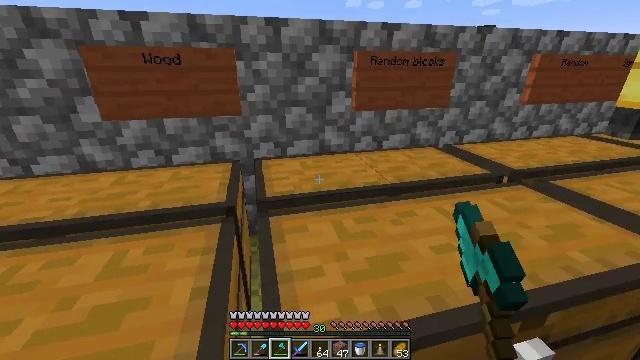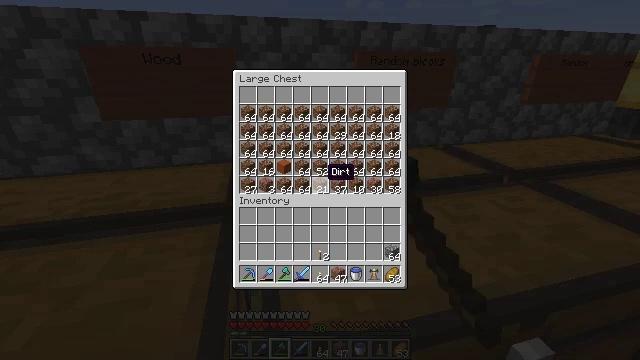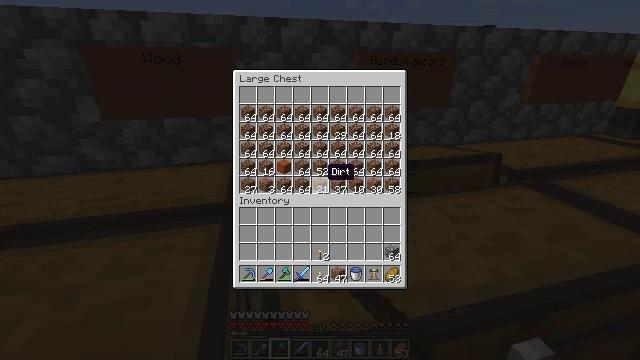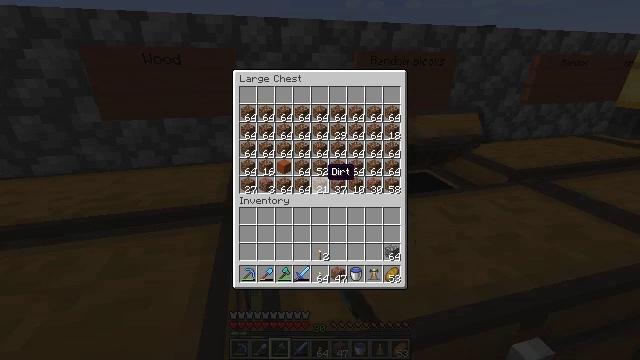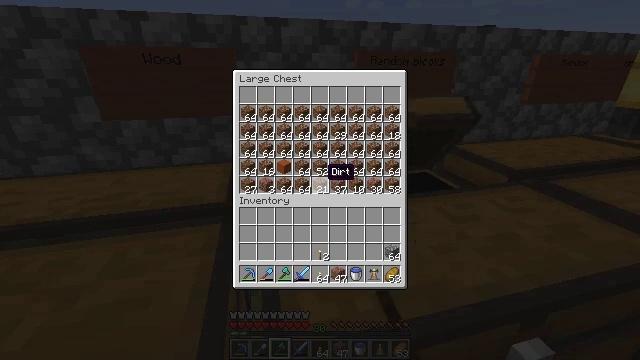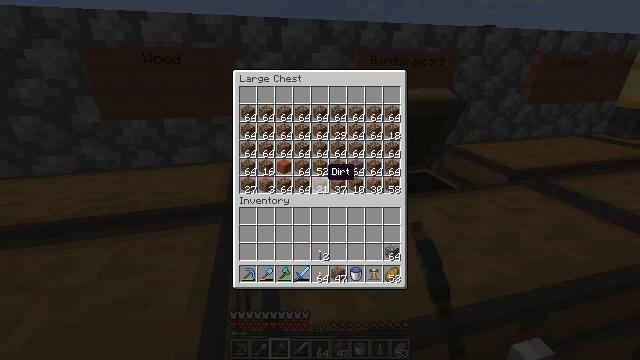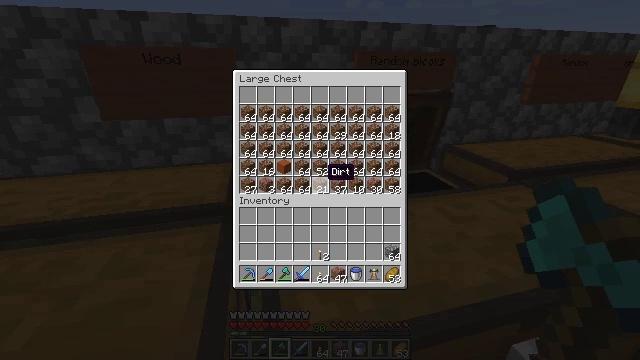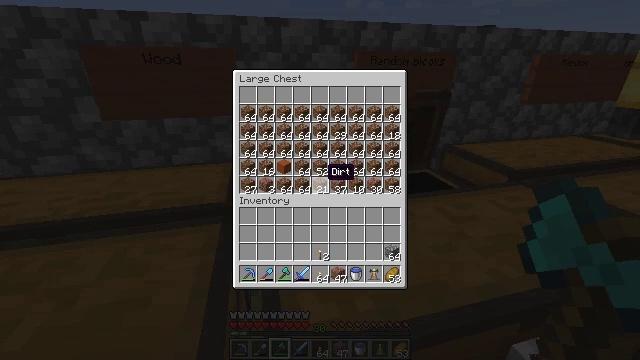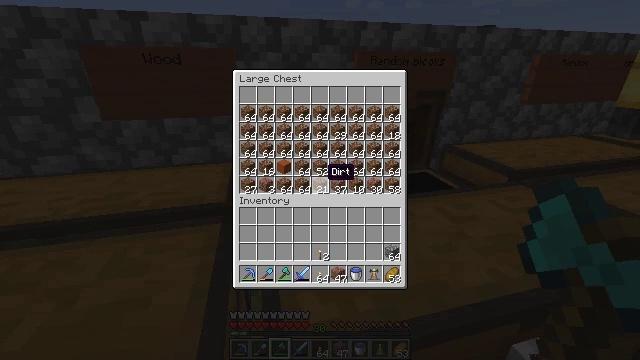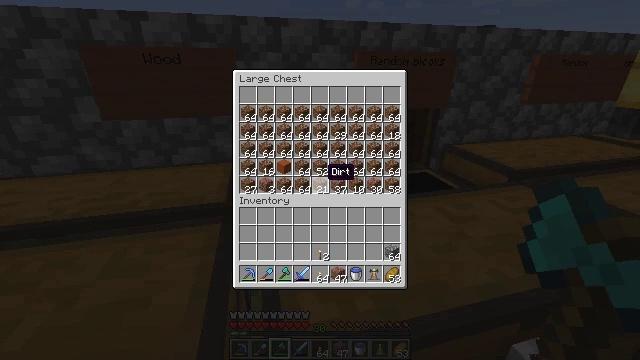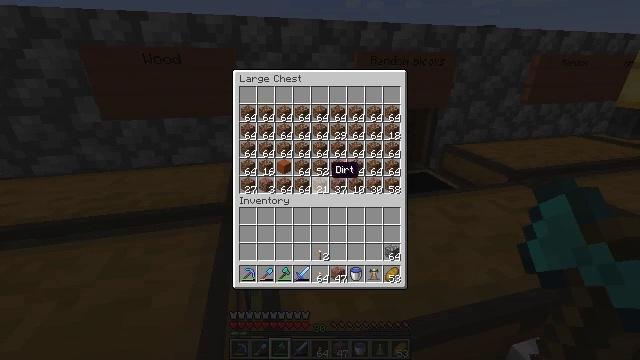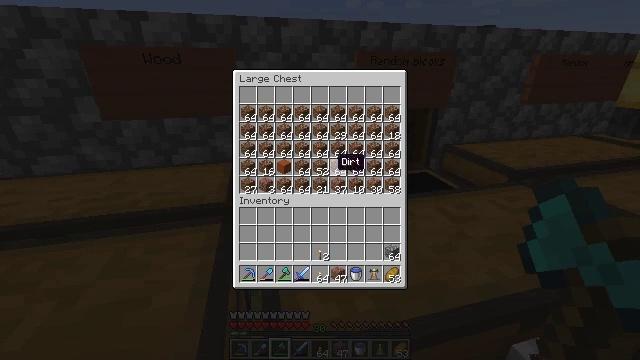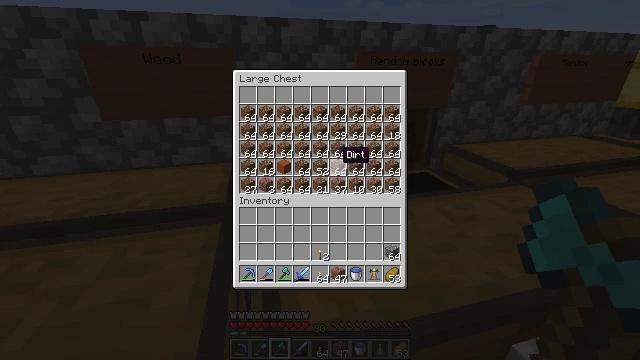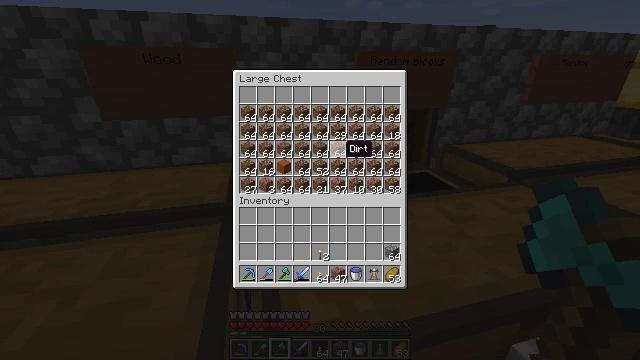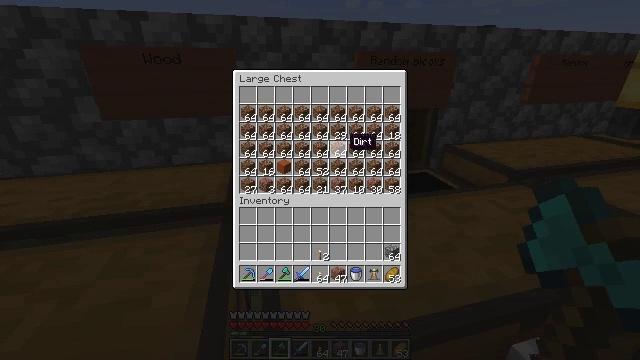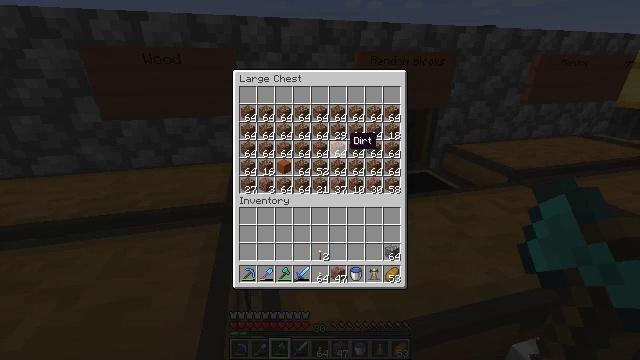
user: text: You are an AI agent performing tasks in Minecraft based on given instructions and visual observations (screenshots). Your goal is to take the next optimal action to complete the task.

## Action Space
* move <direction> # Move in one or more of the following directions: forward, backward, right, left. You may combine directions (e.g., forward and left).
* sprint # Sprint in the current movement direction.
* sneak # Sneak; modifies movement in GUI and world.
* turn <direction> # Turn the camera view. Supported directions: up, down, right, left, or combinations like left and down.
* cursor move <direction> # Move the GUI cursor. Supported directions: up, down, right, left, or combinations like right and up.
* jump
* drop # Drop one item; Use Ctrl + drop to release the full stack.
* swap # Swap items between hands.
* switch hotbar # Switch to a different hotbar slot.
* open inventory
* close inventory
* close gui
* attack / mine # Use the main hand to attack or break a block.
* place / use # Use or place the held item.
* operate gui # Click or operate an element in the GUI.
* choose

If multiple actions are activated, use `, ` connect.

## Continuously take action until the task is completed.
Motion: motion action
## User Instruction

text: Use the crafting table to craft a diamond hoe.
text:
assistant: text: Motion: no_op
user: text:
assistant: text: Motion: no_op
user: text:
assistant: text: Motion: no_op
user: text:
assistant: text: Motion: no_op
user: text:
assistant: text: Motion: no_op
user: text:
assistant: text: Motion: no_op
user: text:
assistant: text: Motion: no_op
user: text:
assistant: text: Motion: no_op
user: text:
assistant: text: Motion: no_op
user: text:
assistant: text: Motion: no_op
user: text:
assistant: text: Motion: cursor move up
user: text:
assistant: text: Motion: cursor move up
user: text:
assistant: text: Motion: no_op
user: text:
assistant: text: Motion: cursor move up
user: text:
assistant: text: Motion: no_op
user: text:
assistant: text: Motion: no_op
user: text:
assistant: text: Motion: no_op
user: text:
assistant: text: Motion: no_op
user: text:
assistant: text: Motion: no_op
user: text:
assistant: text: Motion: no_op
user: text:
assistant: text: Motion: no_op
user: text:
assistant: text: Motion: no_op
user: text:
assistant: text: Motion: no_op
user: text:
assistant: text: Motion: no_op
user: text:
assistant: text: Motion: no_op
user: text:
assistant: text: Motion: no_op
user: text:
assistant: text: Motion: no_op
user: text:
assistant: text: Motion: no_op
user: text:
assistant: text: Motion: choose
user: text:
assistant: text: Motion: choose